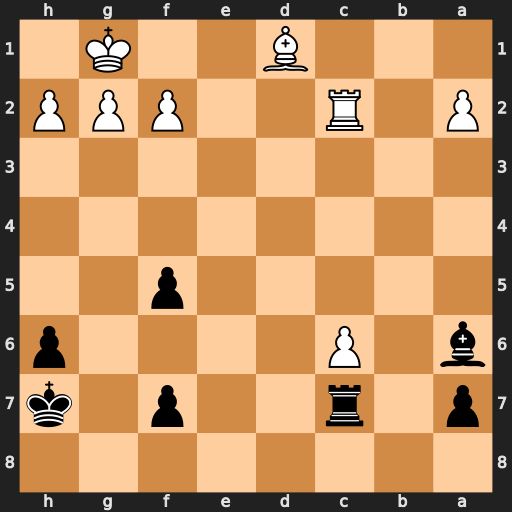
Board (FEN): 8/p1r2p1k/b1P4p/5p2/8/8/P1R2PPP/3B2K1
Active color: b
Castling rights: -
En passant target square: -
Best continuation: Re7 f3 Re1+